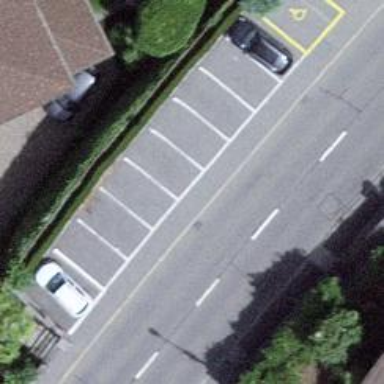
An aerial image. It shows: Parking area with surface.